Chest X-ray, AP view. Patient: 33 years old, sex F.
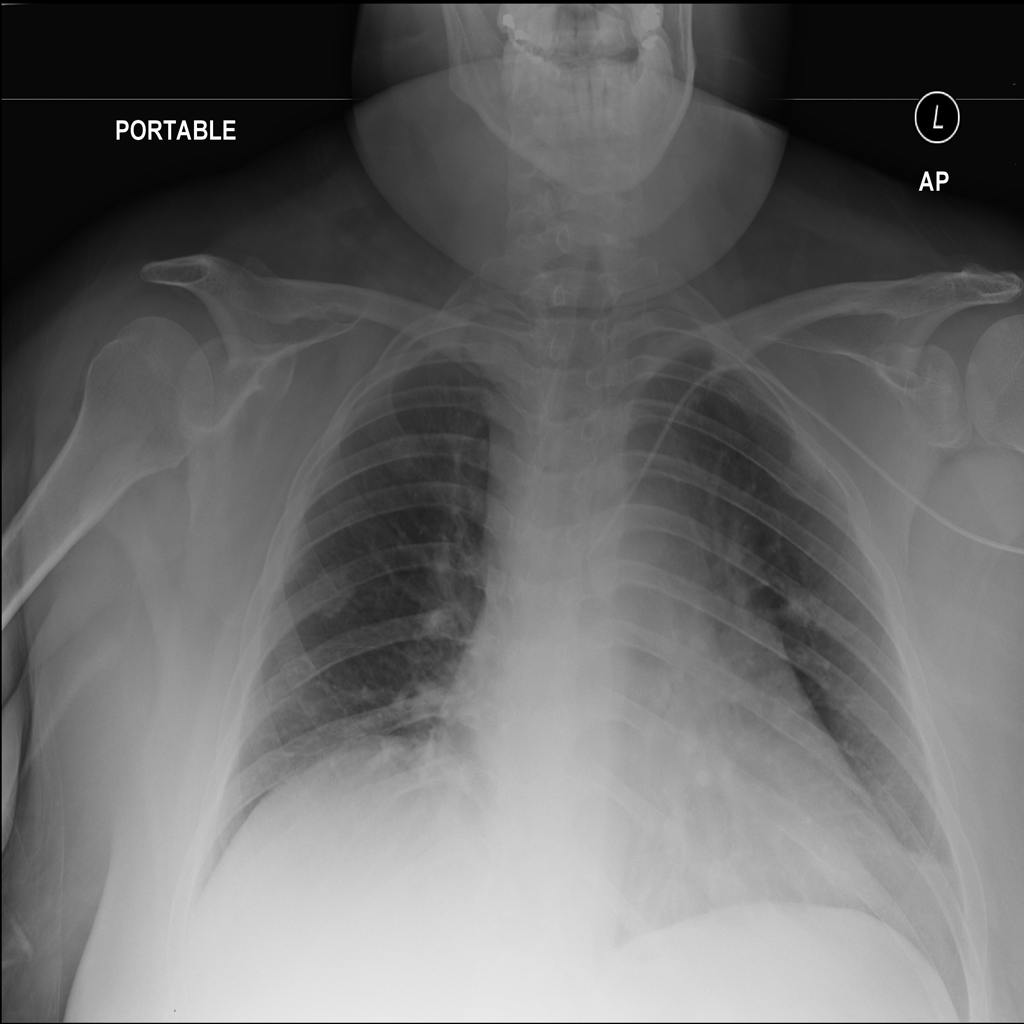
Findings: Nodule